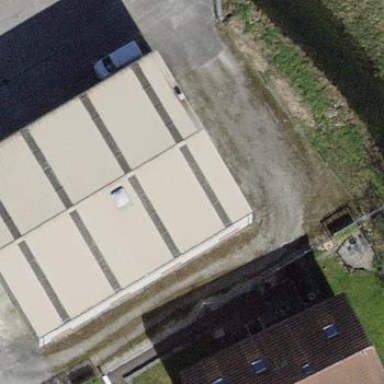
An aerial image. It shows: Building with flat roof.